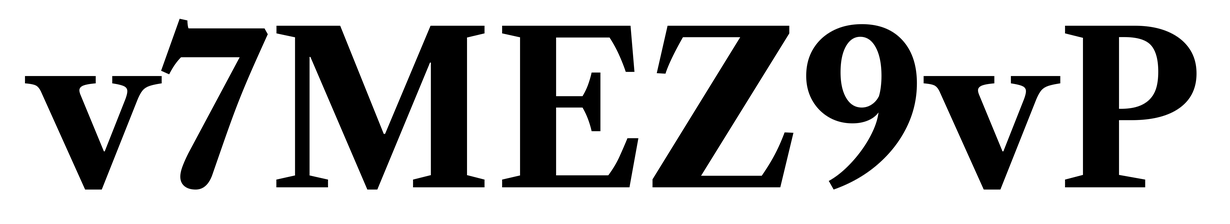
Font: LibreCaslonText_Bold